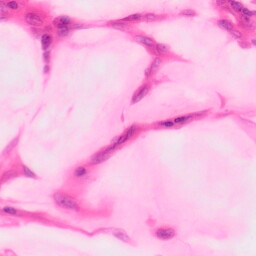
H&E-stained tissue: Colon